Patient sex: F
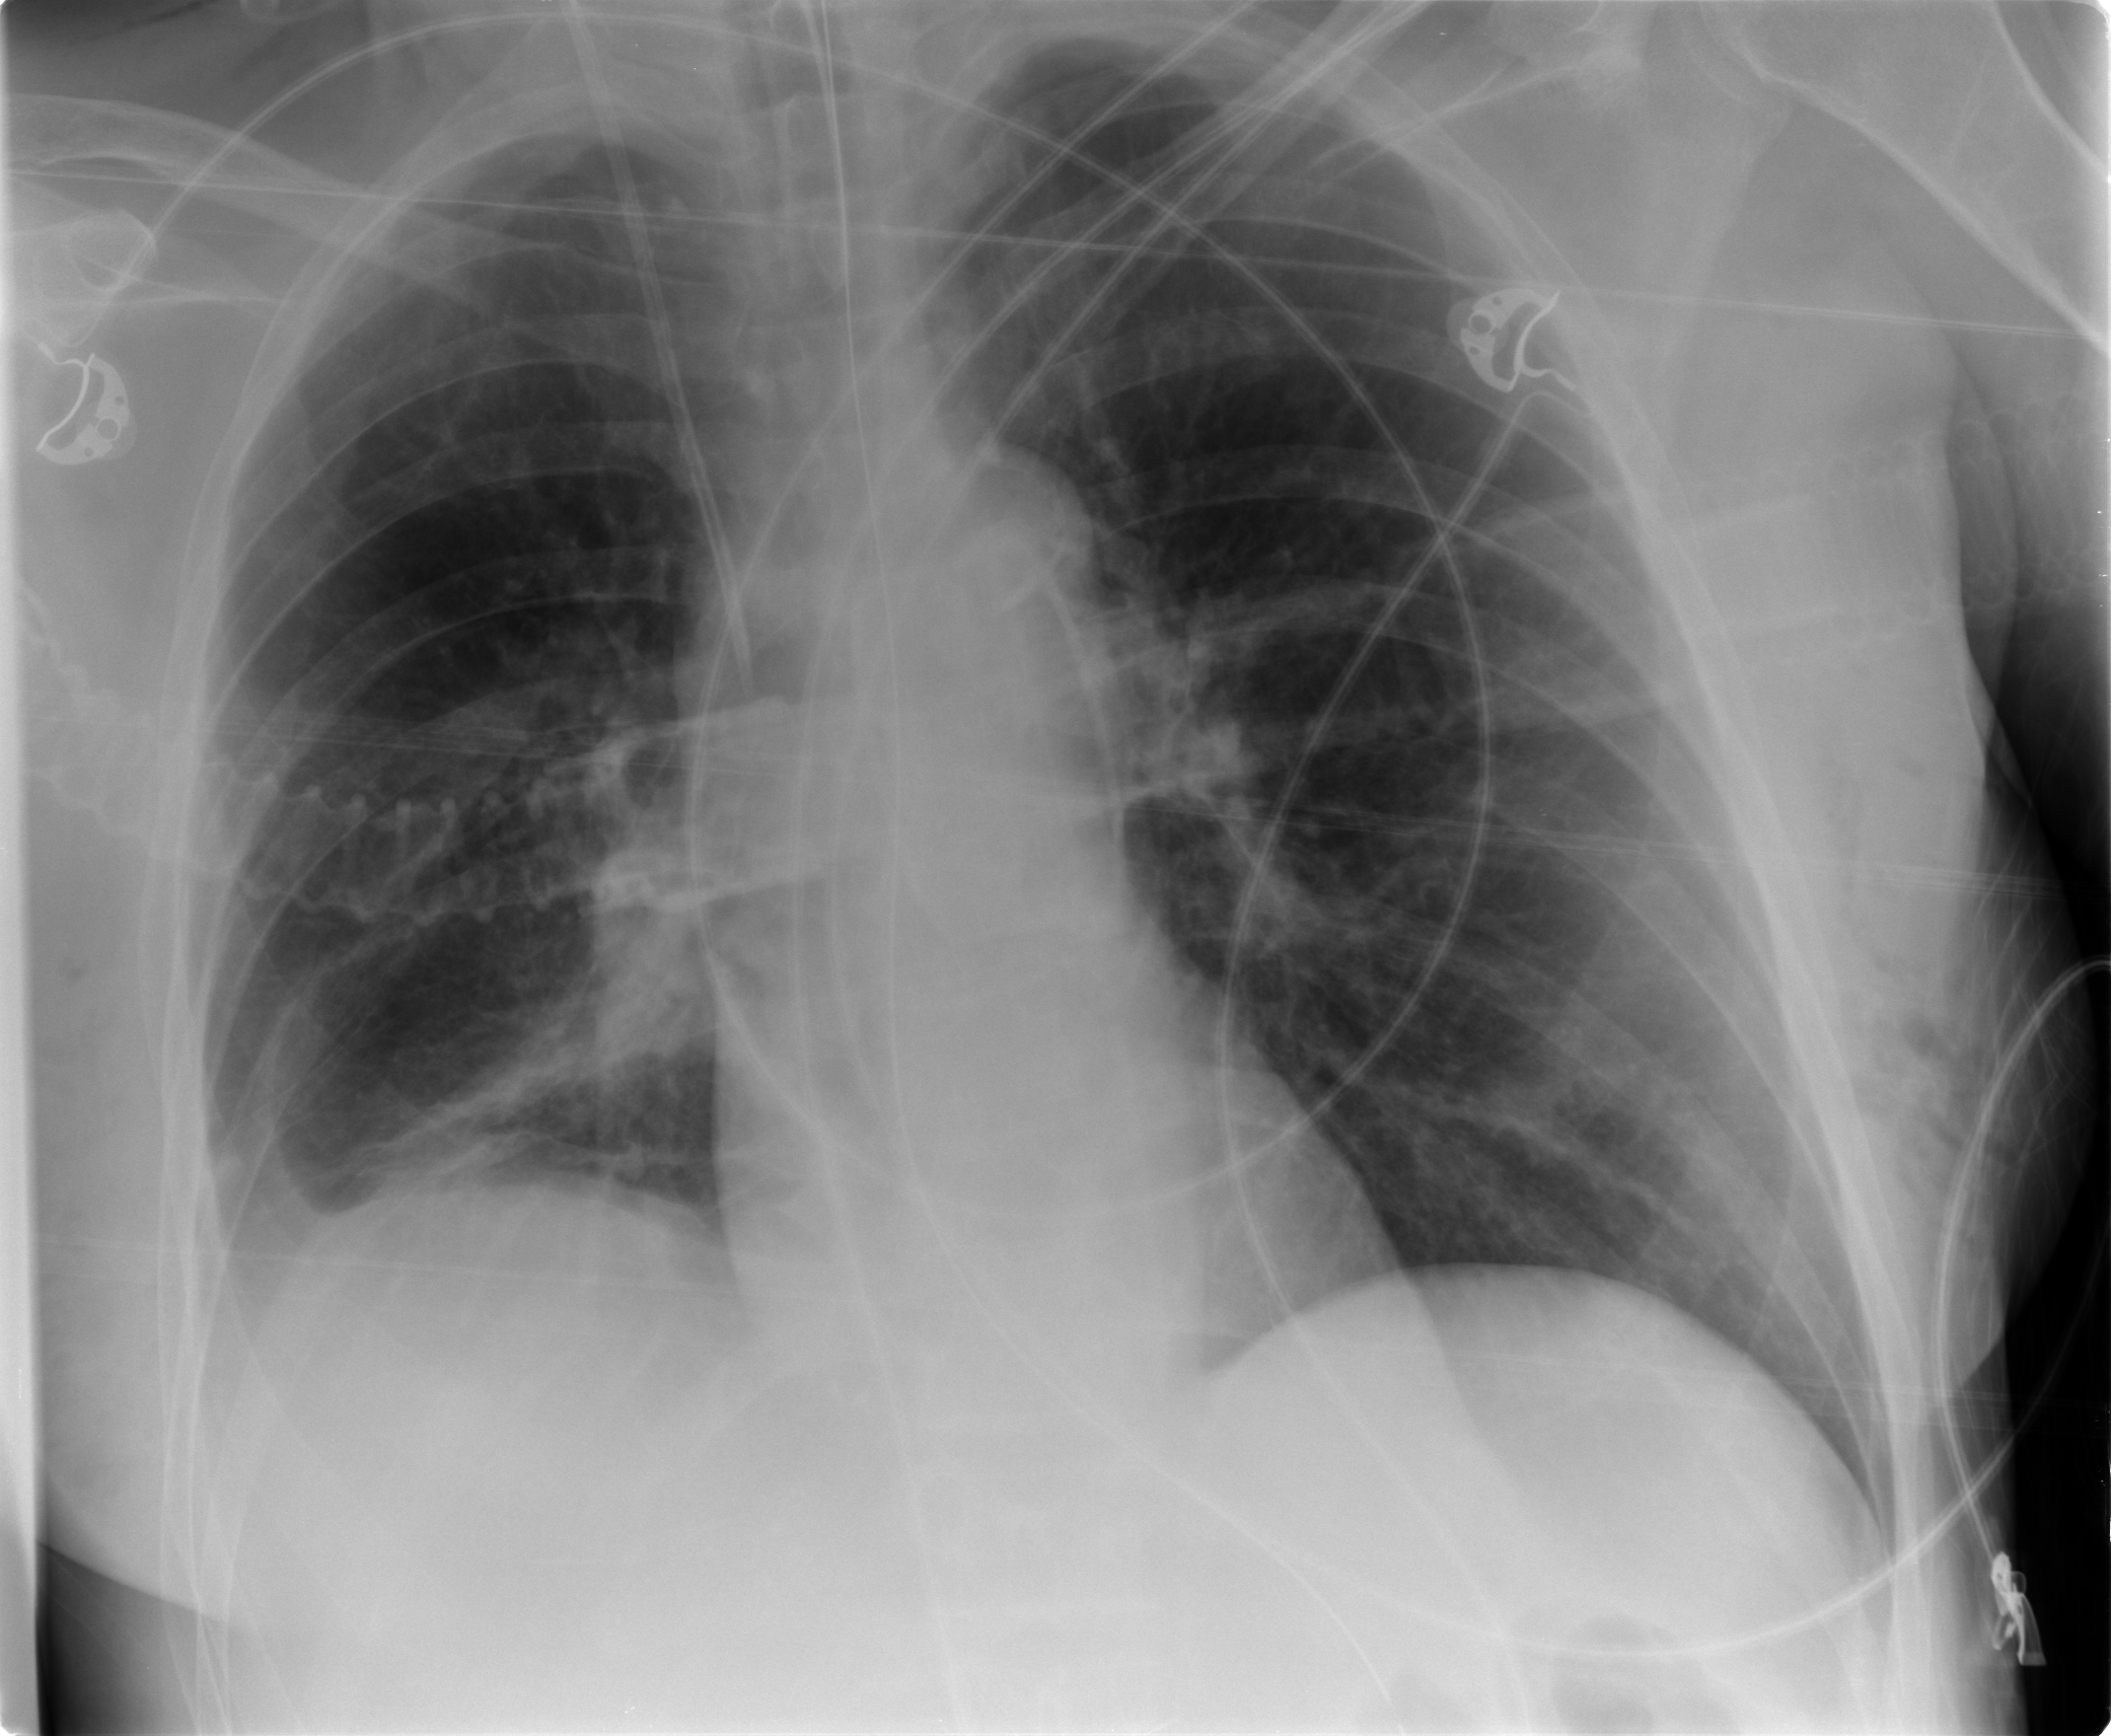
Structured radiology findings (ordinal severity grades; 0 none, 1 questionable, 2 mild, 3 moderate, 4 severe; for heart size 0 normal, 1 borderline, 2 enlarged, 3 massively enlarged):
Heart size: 0
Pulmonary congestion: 0
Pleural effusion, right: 0
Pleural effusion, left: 0
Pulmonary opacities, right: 0
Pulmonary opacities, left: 0
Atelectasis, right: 3
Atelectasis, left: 2